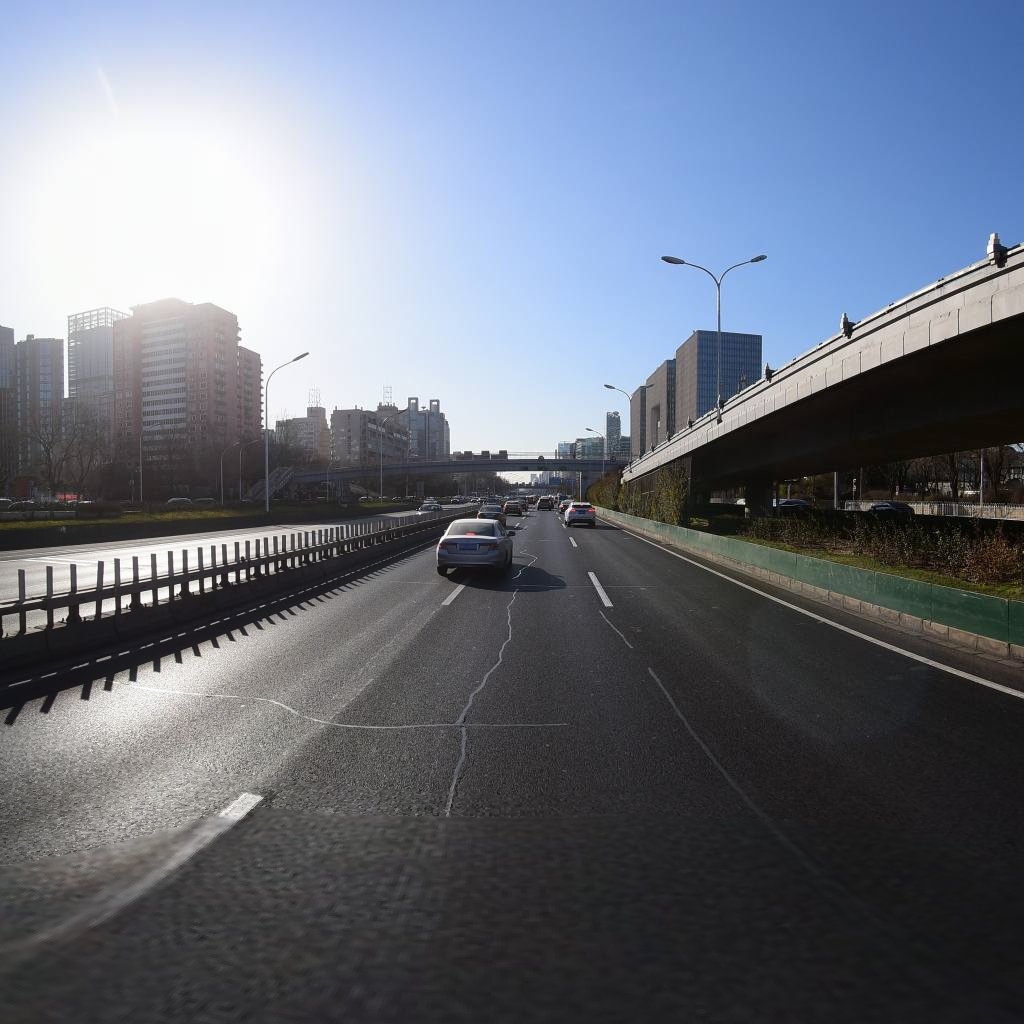
Region: Dongcheng
Road damage annotations: transverse patch, longitudinal patch, longitudinal patch, longitudinal patch, transverse patch, longitudinal patch, transverse patch